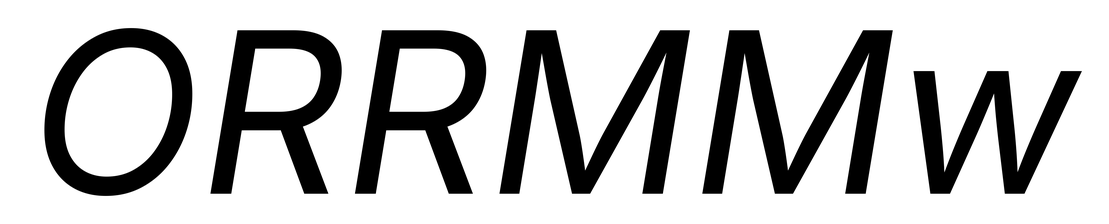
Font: Inter-Italic_Italic